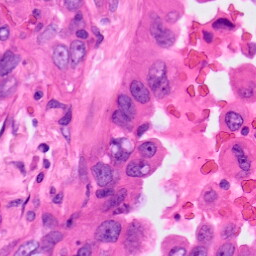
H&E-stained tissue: Lung